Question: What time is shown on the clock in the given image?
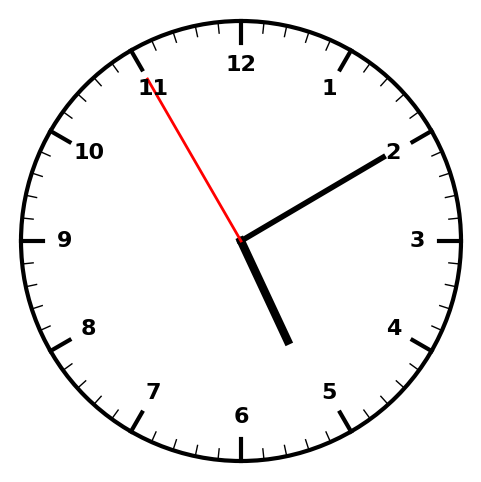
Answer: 05:09:55